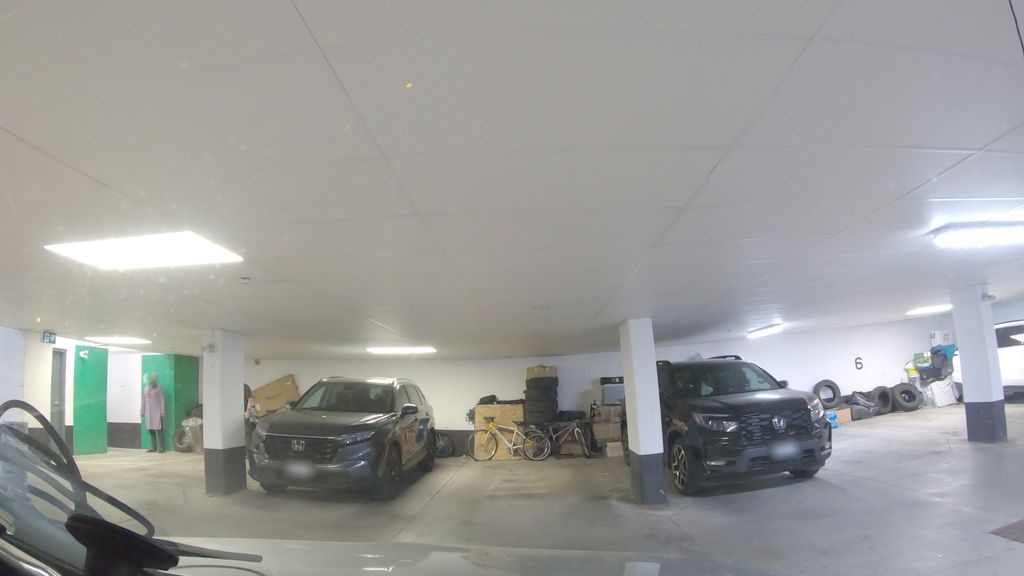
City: toronto